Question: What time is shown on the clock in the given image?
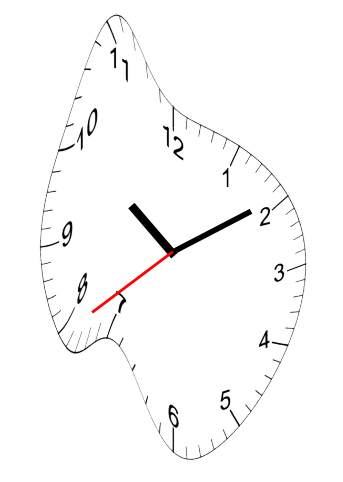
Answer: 10:09:39